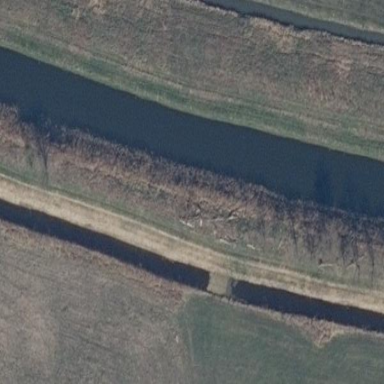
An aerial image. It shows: Wetland area dominated by reedbeds.